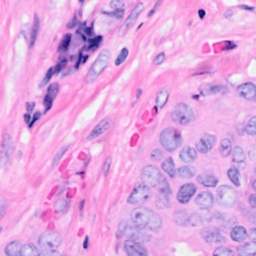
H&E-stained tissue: Breast